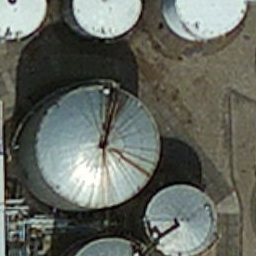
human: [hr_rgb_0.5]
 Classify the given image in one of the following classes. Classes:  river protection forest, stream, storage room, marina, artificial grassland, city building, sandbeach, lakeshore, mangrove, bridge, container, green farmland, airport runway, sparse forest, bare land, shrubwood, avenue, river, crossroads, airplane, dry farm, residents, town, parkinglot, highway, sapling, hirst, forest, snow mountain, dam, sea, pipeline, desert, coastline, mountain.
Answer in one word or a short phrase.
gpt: storage room